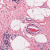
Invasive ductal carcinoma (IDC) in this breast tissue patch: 0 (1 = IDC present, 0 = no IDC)